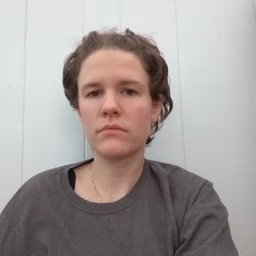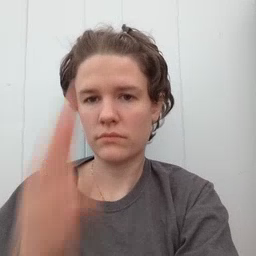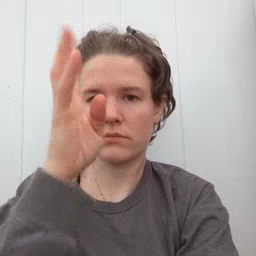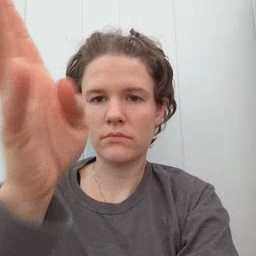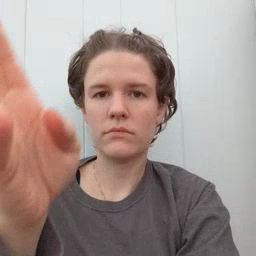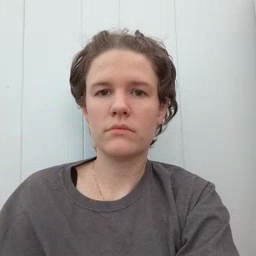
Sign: pretend